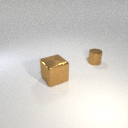
small brown metal cylinder to the right of large brown metal cube